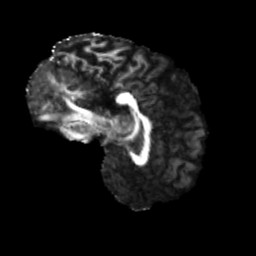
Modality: FA
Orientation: sagittal
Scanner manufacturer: siemens
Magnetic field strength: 3 T
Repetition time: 4 s
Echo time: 0.0594 s